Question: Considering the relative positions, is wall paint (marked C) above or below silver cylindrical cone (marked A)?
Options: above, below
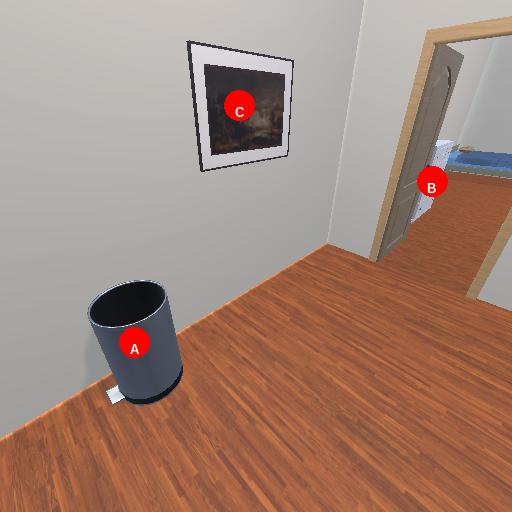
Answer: above